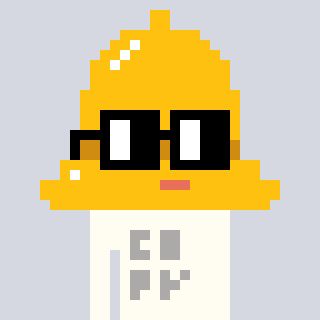
a pixel art character with square black glasses, a bell-shaped head and a grayscale-colored body on a cool background